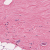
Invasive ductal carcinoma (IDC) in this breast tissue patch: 0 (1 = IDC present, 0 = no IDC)